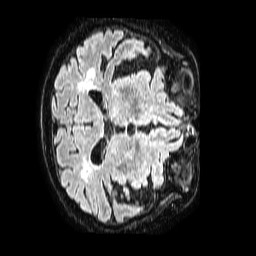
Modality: FLAIR
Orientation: axial
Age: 86
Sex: male
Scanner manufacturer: philips
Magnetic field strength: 1.5 T
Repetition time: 4.8 s
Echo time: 0.3 s